Question: Sorry about my English, and my ignorance in programming, its because I'm new at this , and I'm having problem with Buttons and 'JFrame', please help me ;)
I'll post the print of the problem, and the codes of my the two classes I have so far, 'Game' and 'Menu', hope you guys can solve it, I want the buttons to paint inside the gray panel.
Thanks.
Print of my Problem

<URL>
'''
(GAME CLASS)
package br.com.lexo.dagame;
import java.awt.Canvas;
import java.awt.Color;
import java.awt.Dimension;
import java.awt.Graphics;
import java.awt.image.BufferStrategy;
import java.awt.image.BufferedImage;
import java.awt.image.DataBufferInt;
import javax.swing.JFrame;
import br.com.lexo.dagame.menu.Menu;
public class Game extends Canvas implements Runnable {
private static final long serialVersionUID = 1L;
private static int width = 300;
private static int height = width / 16 * 9;
private static int scale = 3;
private static String title = "Da Game";
private Thread thread;
public JFrame janela;
private Menu menu;
private boolean running = false;
public Game() {
Dimension size = new Dimension(width * scale, height * scale);
setPreferredSize(size);
janela = new JFrame();
menu = new Menu(janela, this);
}
private synchronized void start() {
if (running) return;
running = true;
thread = new Thread(this, "Thread_01");
thread.start();
}
private synchronized void stop() {
if (!running) return;
running = false;
try {
thread.join();
} catch (Exception e) {
e.printStackTrace();
}
}
public void render() {
BufferStrategy bs = getBufferStrategy();
if (bs == null){
createBufferStrategy(3);
return;
}
Graphics g = bs.getDrawGraphics();
g.setColor(Color.LIGHT_GRAY);
g.fillRect(0, 0, getWidth(), getHeight());
g.dispose();
bs.show();
}
public void update() {
}
public void run() {
while (running){
render();
update();
}
stop();
}
public static void main(String[] args) {
Game game = new Game();
game.janela.add(game);
game.janela.setTitle(title);
game.janela.setDefaultCloseOperation(JFrame.EXIT_ON_CLOSE);
game.janela.pack();
game.janela.setLocationRelativeTo(null);
game.janela.setResizable(false);
game.janela.setVisible(true);
game.start();
}
}
'''
(MENU CLASS)
'''
package br.com.lexo.dagame.menu;
import java.awt.Canvas;
import java.awt.Graphics;
import java.awt.GridBagLayout;
import javax.swing.JButton;
import javax.swing.JFrame;
import br.com.lexo.dagame.Game;
public class Menu extends Canvas {
private static final long serialVersionUID = 1L;
public boolean inMenu = false;
JButton startGame = new JButton("Comecar Jogo");
JButton exitGame = new JButton("Sair do Jogo");
JButton howToPlay = new JButton("Como Jogar");
private Game game;
public Menu(JFrame janela, Game game){
this.inMenu = true;
this.game = game;
game.janela.setLayout(new GridBagLayout());
game.janela.add(startGame);
game.janela.add(exitGame);
game.janela.add(howToPlay);
howToPlay.setEnabled(false);
}
@Override
public void paint(Graphics g) {
super.paint(g);
}
}
'''
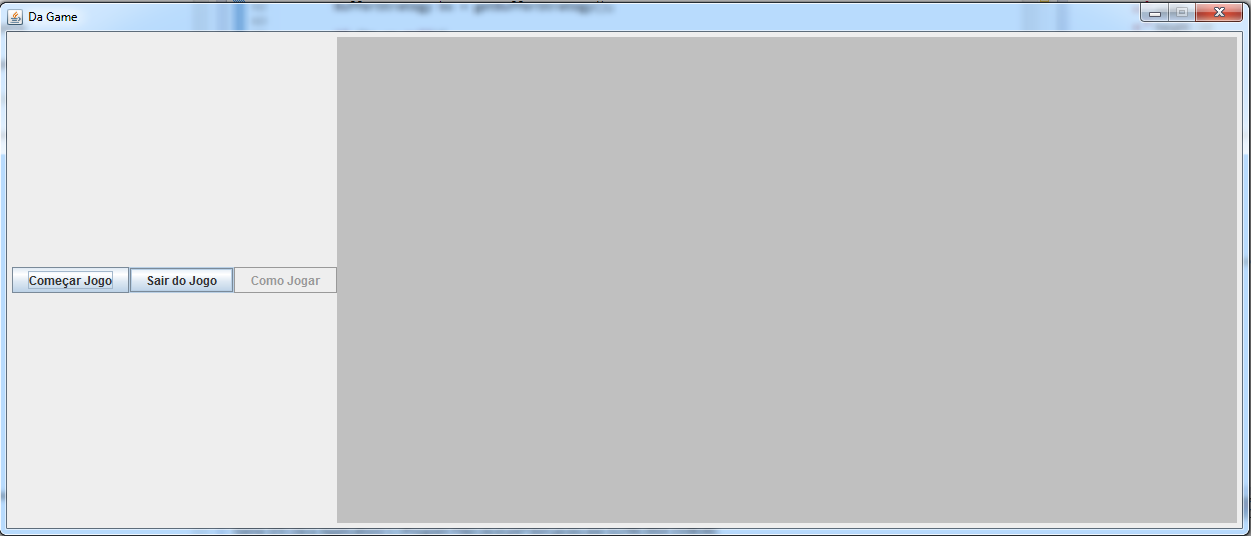
Answer: I don't know what are you trying to accomplish but you are not adding the components correctly:
Look at:
'''
game.janela.setLayout(new GridBagLayout());
game.janela.add(startGame);
game.janela.add(exitGame);
game.janela.add(howToPlay);
'''
This is incorrect, the <URL>;' your error is not specifying the constraints. The constraints contains all the details to know where in the panel you want to add that component.
For each <URL> the constraints is a 'GridBagConstraints' object.
However GridBagLayout is a the most difficult layout to use and you don't really need it. I recommend you to look at this <URL> pick a layout and learn it properly. The tutorial for each LayoutManager explains what do you need to put in the constraints parameter.
The call 'container.add(component)' exists because sometimes the LayoutManager does not need extra information (like the <URL>, in the other cases it just uses the "default" constraints for the LayoutManager in use, which may not be what you need.
For example the line in your main:
'''
game.janela.add(game);
'''
Is correct, but what it actually does is calling 'game.janela.add(game, defaultConstraints);' where 'defaultConstraints' is the default constraints value for the LayoutManager of the JFrame 'janela'. Because you didn't explicitely specify a layout for the frame it is using the default layout for JFrames: <URL>, and the default constraints for the 'BorderLayout' is the constant 'BorderLayout.CENTER'.
So what that line actually does is:
'''
game.janela.add(game, BorderLayout.CENTER);
'''
Which incidentally is what you wanted to do.
To summarize:
Most calls to 'add' must have two parameters: the component and the constraints. Each LayoutManager uses different constraints. You must be aware of what means to not specify the constraints for your LayoutManager. Do not start learning about how to properly use LayoutMangers with the 'GridBagLayout' it's much more complex.